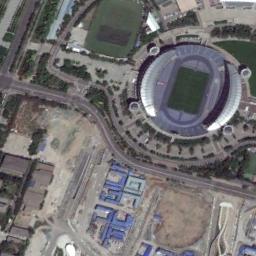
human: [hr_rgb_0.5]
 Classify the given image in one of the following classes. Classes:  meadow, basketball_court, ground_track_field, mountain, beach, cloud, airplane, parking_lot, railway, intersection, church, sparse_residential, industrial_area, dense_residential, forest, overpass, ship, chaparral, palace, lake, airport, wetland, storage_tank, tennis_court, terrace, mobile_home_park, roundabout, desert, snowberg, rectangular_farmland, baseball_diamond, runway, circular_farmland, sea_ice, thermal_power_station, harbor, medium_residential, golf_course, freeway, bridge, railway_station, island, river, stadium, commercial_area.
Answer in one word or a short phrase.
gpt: stadium